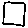
Label: square